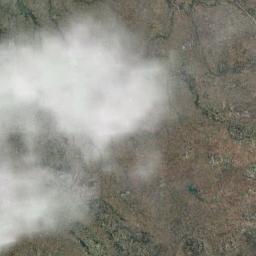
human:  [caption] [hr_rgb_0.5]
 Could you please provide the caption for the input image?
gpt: White clouds on khaki ground .

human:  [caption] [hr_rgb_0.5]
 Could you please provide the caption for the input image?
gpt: The stratus clouds are located above the city .

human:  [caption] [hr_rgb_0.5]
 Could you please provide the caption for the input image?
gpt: The white cloud is above bare land .

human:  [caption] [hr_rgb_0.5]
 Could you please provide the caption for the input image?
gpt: A giant cloud of white clouds floated above the hills .

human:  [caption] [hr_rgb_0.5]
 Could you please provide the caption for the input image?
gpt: There are gauzy clouds over a brown plain .